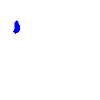
Particle: electron